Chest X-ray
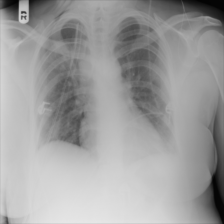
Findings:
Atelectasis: negative
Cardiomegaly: negative
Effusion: negative
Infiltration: positive
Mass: negative
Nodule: negative
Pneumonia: negative
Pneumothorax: negative
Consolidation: negative
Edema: negative
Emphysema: positive
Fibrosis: negative
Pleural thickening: negative
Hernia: negative